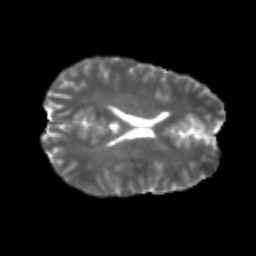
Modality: T2w
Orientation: axial
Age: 21
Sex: male
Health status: healthy
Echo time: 0.074 s